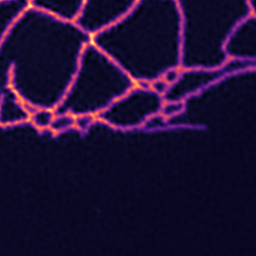
Label: Super-resolution ER image